Interaction volume radius: 10 \u00c5
Interaction volume height: 15 \u00c5
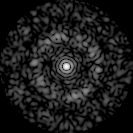
Disorder parameter: 0.845